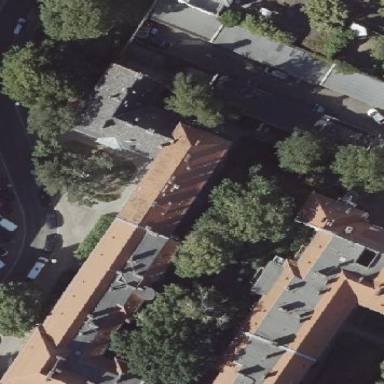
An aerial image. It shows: Apartment building with hipped roof.